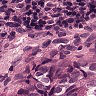
Metastatic tissue present: yes